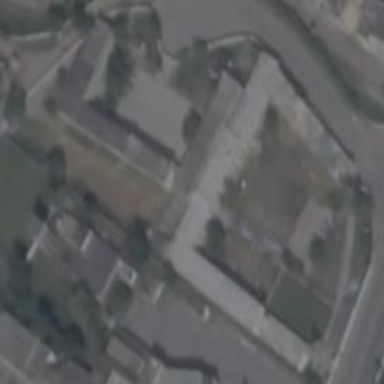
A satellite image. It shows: School.